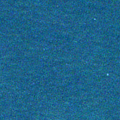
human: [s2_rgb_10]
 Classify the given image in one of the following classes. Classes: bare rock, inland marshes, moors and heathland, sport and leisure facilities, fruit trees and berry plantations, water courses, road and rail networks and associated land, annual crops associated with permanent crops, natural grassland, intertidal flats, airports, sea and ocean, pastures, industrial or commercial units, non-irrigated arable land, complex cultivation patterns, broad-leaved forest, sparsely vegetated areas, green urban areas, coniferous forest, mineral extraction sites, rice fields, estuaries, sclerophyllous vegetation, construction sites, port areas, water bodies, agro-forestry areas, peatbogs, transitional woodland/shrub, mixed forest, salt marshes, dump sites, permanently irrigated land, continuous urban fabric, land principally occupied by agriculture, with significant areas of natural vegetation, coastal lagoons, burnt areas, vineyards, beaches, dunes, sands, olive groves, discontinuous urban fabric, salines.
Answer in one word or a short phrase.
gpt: sea and ocean